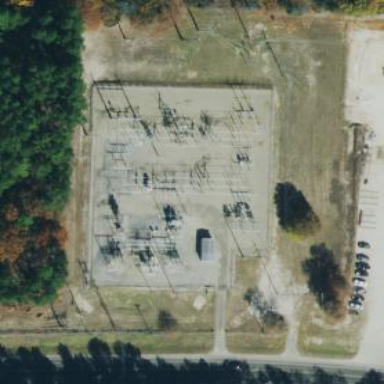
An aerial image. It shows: Power substation.